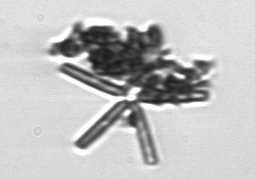
Label: Thalassionema